Question: I am not sure if I can explain this correctly.... But is there a way to send a message from one client to another without bringing the server into interaction.... I mean the server will setup the channel between two clients and the clients will communicate using that channel only.... No server interaction what so ever... much of what like 'pubnub' does... so basically what I am trying to do is build something like 'pubnub'... I know it is possible... if I'm not mistaken that is..... So, what are the things I need to get started... oh and I'm not sure what tag to put this question in... basically i want something like the following picture...

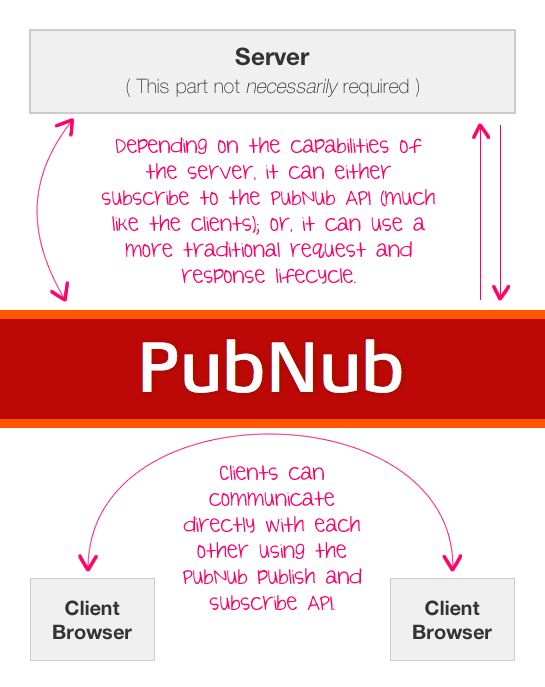
Answer: You can not do this with PHP, JavaScript or WebSockets. If you will open a connection between two clients, clients' system must allow a port to open at least. Which can not be done any of these. It requires an access to OS. If you could do this from browser, it would be a security issue.
You may can do this with a Java applet if it had to be done through browser. Which accesses to underlying JVM which can access to OS functions with proper permissions.